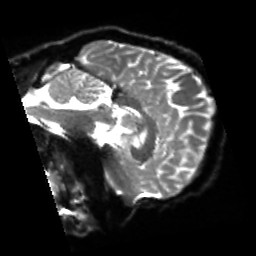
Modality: sbref
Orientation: sagittal
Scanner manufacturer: siemens
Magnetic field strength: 3 T
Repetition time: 4 s
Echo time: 0.0594 s